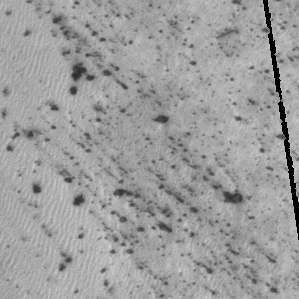
Label: frost